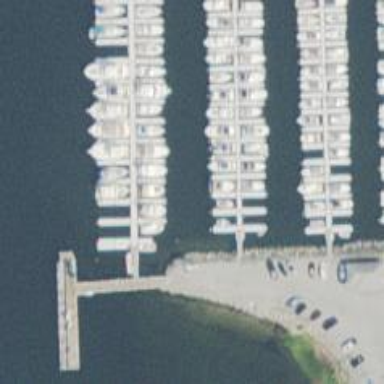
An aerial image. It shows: Man-made pier.